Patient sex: M
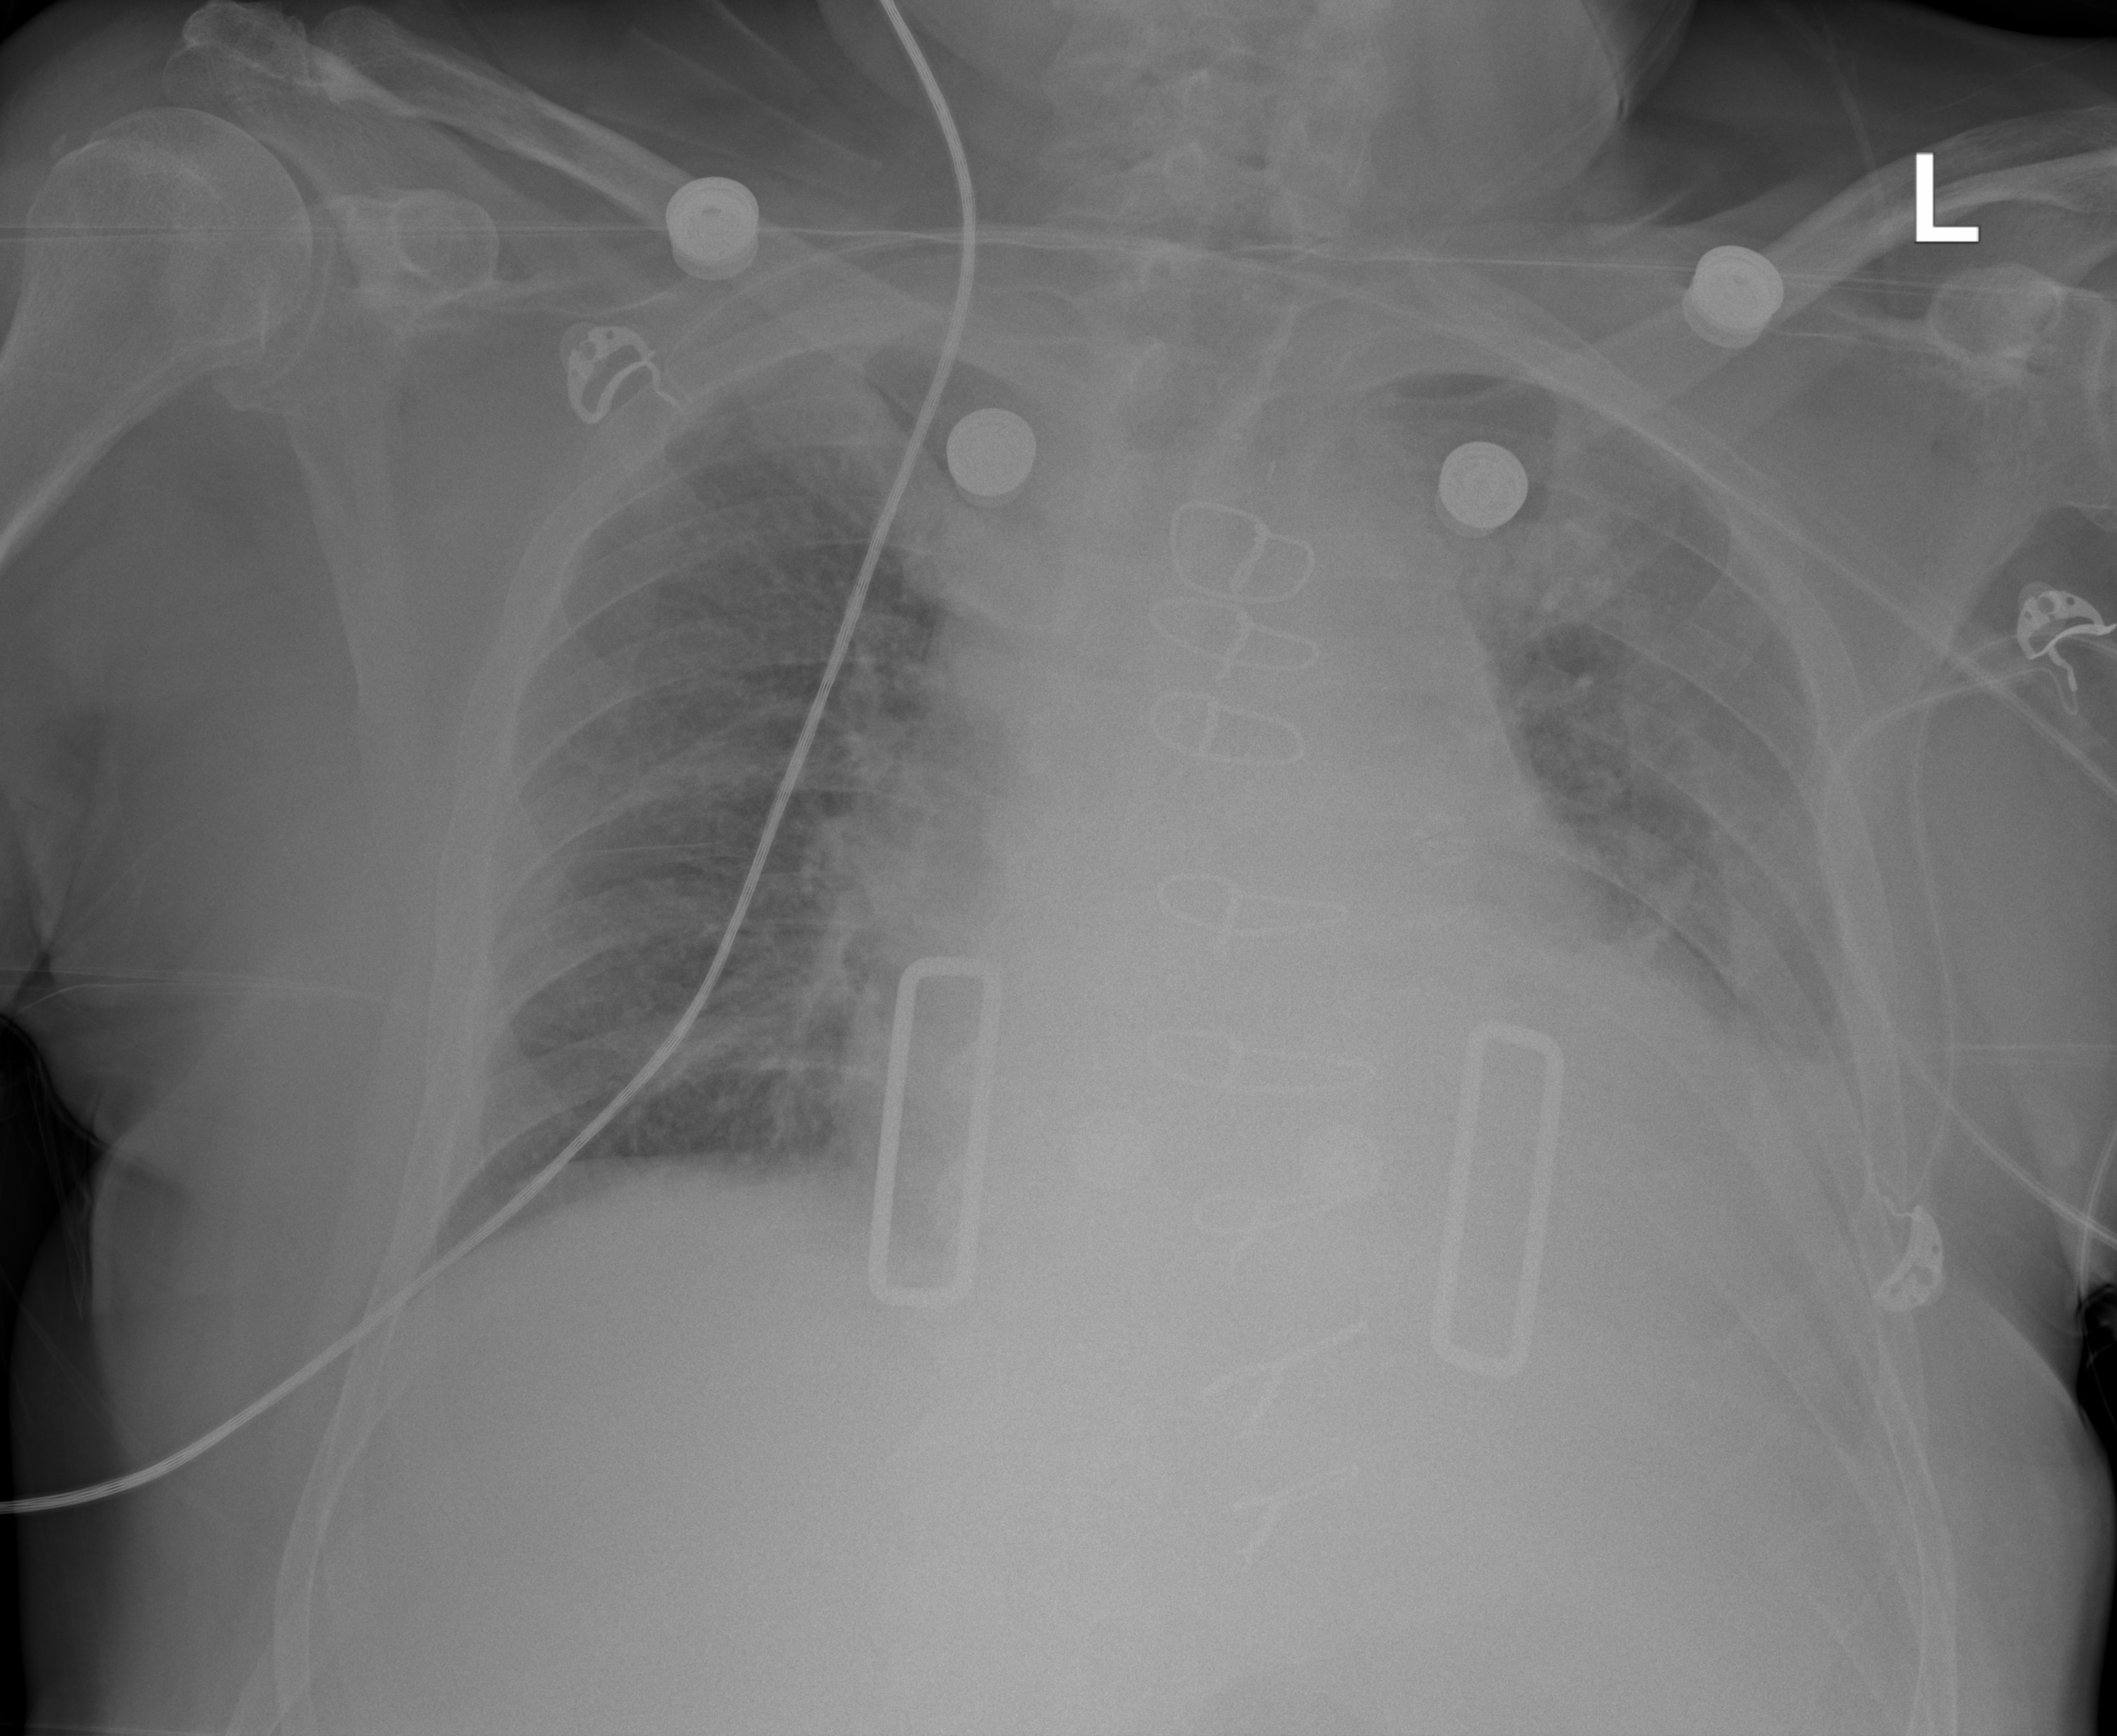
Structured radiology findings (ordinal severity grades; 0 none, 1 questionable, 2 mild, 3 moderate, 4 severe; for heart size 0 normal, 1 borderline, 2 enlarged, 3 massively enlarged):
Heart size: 2
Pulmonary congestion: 0
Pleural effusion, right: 2
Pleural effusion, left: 3
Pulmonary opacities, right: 0
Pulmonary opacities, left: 2
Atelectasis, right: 0
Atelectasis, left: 3